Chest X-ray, AP view. Patient: 35 years old, sex M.
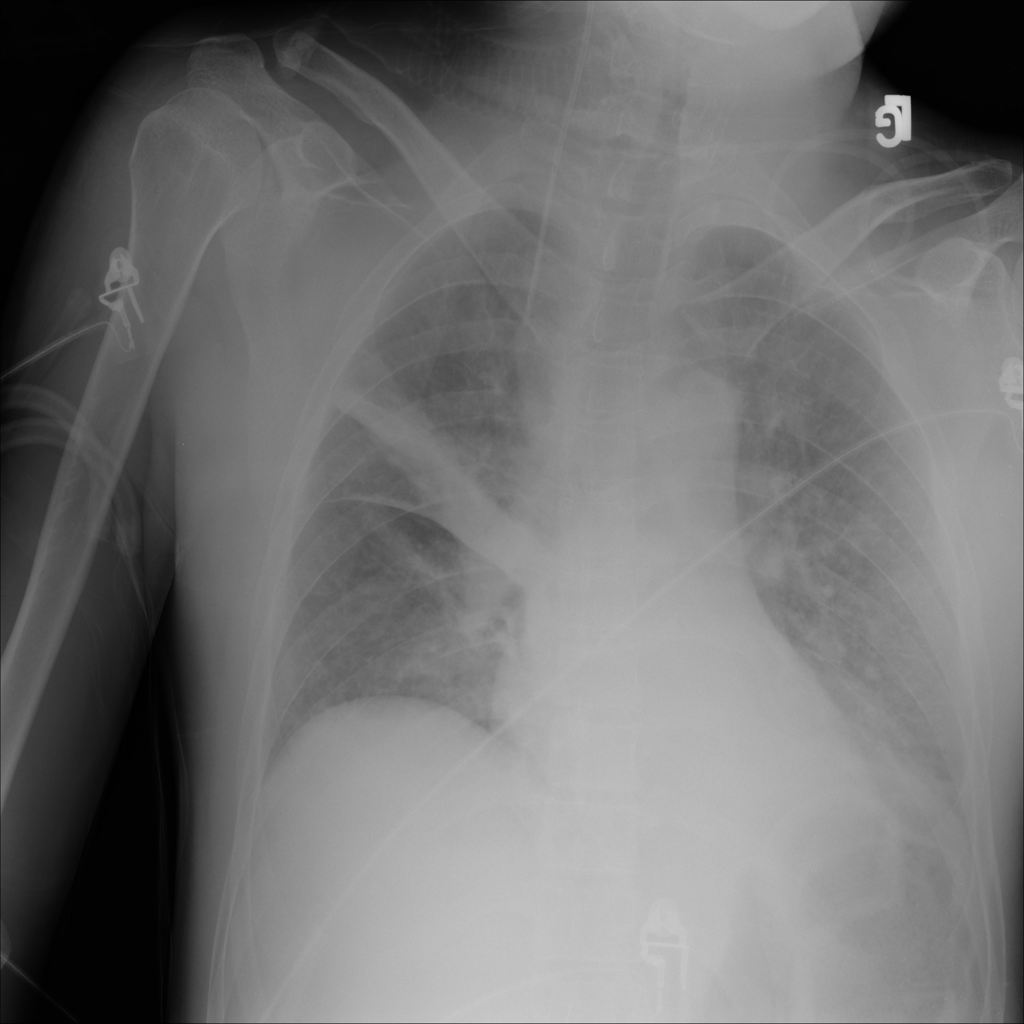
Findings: Atelectasis, Infiltration